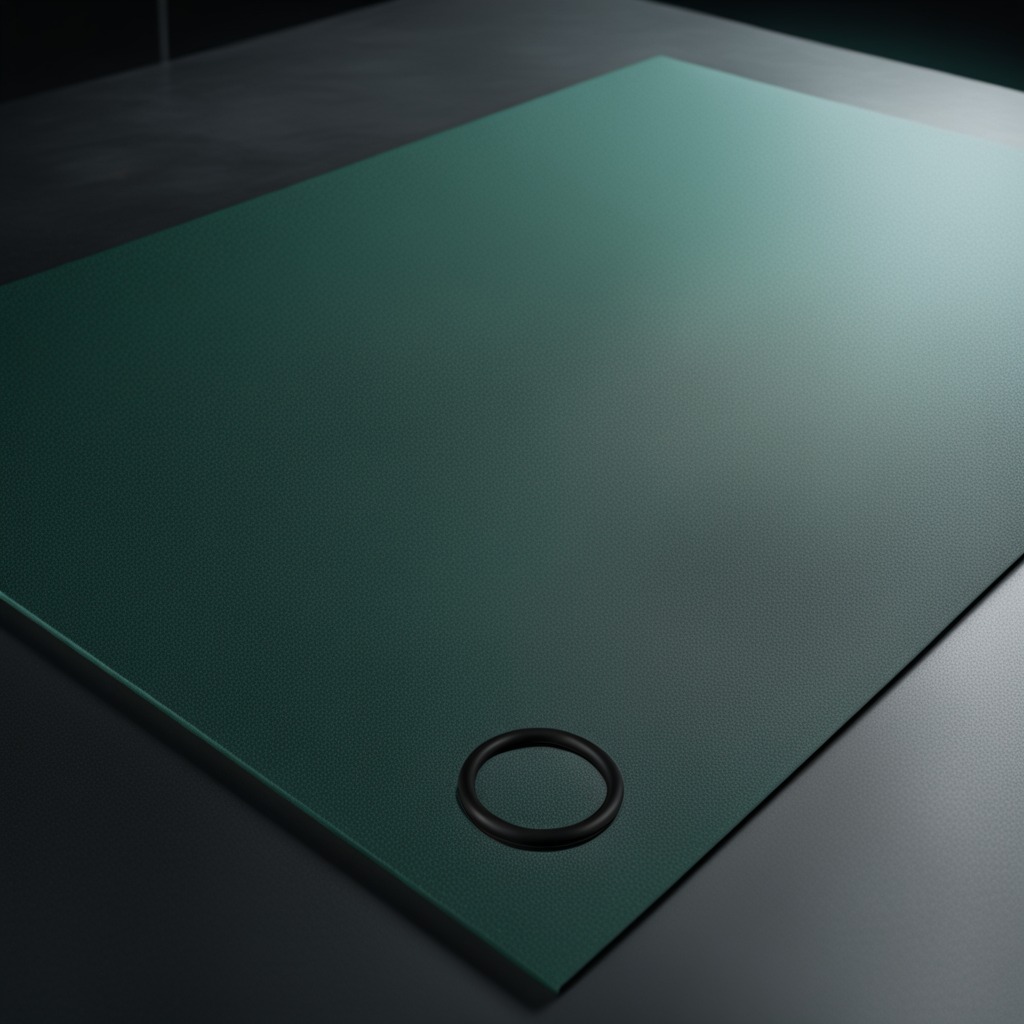
A rubber O-ring lying on a green rubber mat inside a workshop at night.